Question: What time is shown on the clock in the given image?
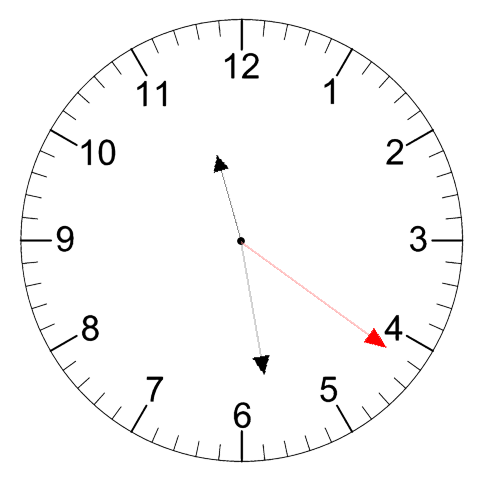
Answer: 11:28:21